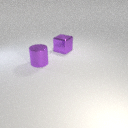
large purple metal cylinder in front of large purple metal cube